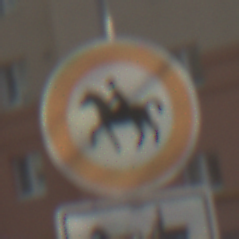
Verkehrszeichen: VerbotReiter
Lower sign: MehrspurigeFahrzeugeFrei9
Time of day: MorningAfternoon
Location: Outdoor (Urban)
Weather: PartlyCloudy
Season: NotSpecified
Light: Natural